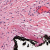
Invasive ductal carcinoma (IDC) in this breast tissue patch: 0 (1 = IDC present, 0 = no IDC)